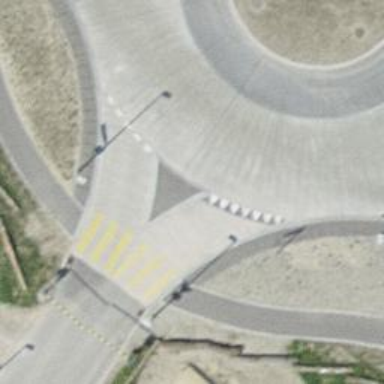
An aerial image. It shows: Road with "give way" sign.